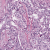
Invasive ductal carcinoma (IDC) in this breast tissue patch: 1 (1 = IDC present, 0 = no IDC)